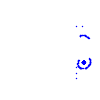
Particle: pion